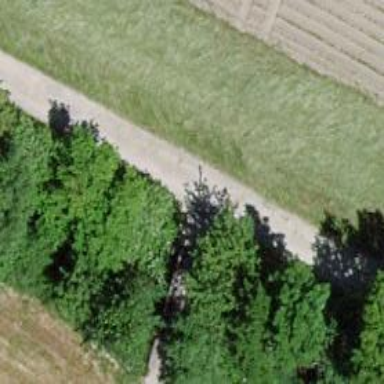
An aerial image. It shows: Gravel track road.